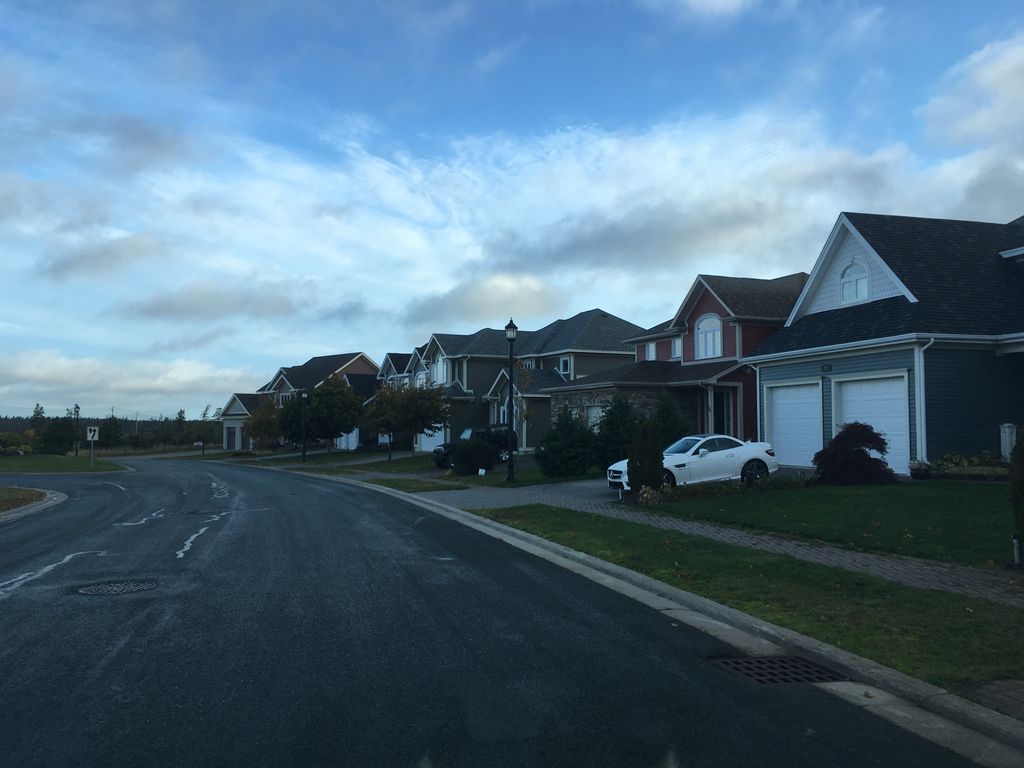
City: st_johns